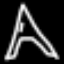
Label: The Eiffel Tower